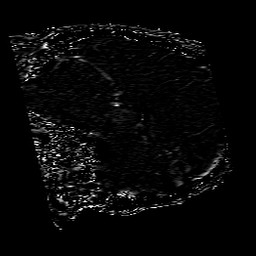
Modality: SWI
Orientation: sagittal
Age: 30
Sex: male
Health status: ill
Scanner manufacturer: philips
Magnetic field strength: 3 T
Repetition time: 0.031 s